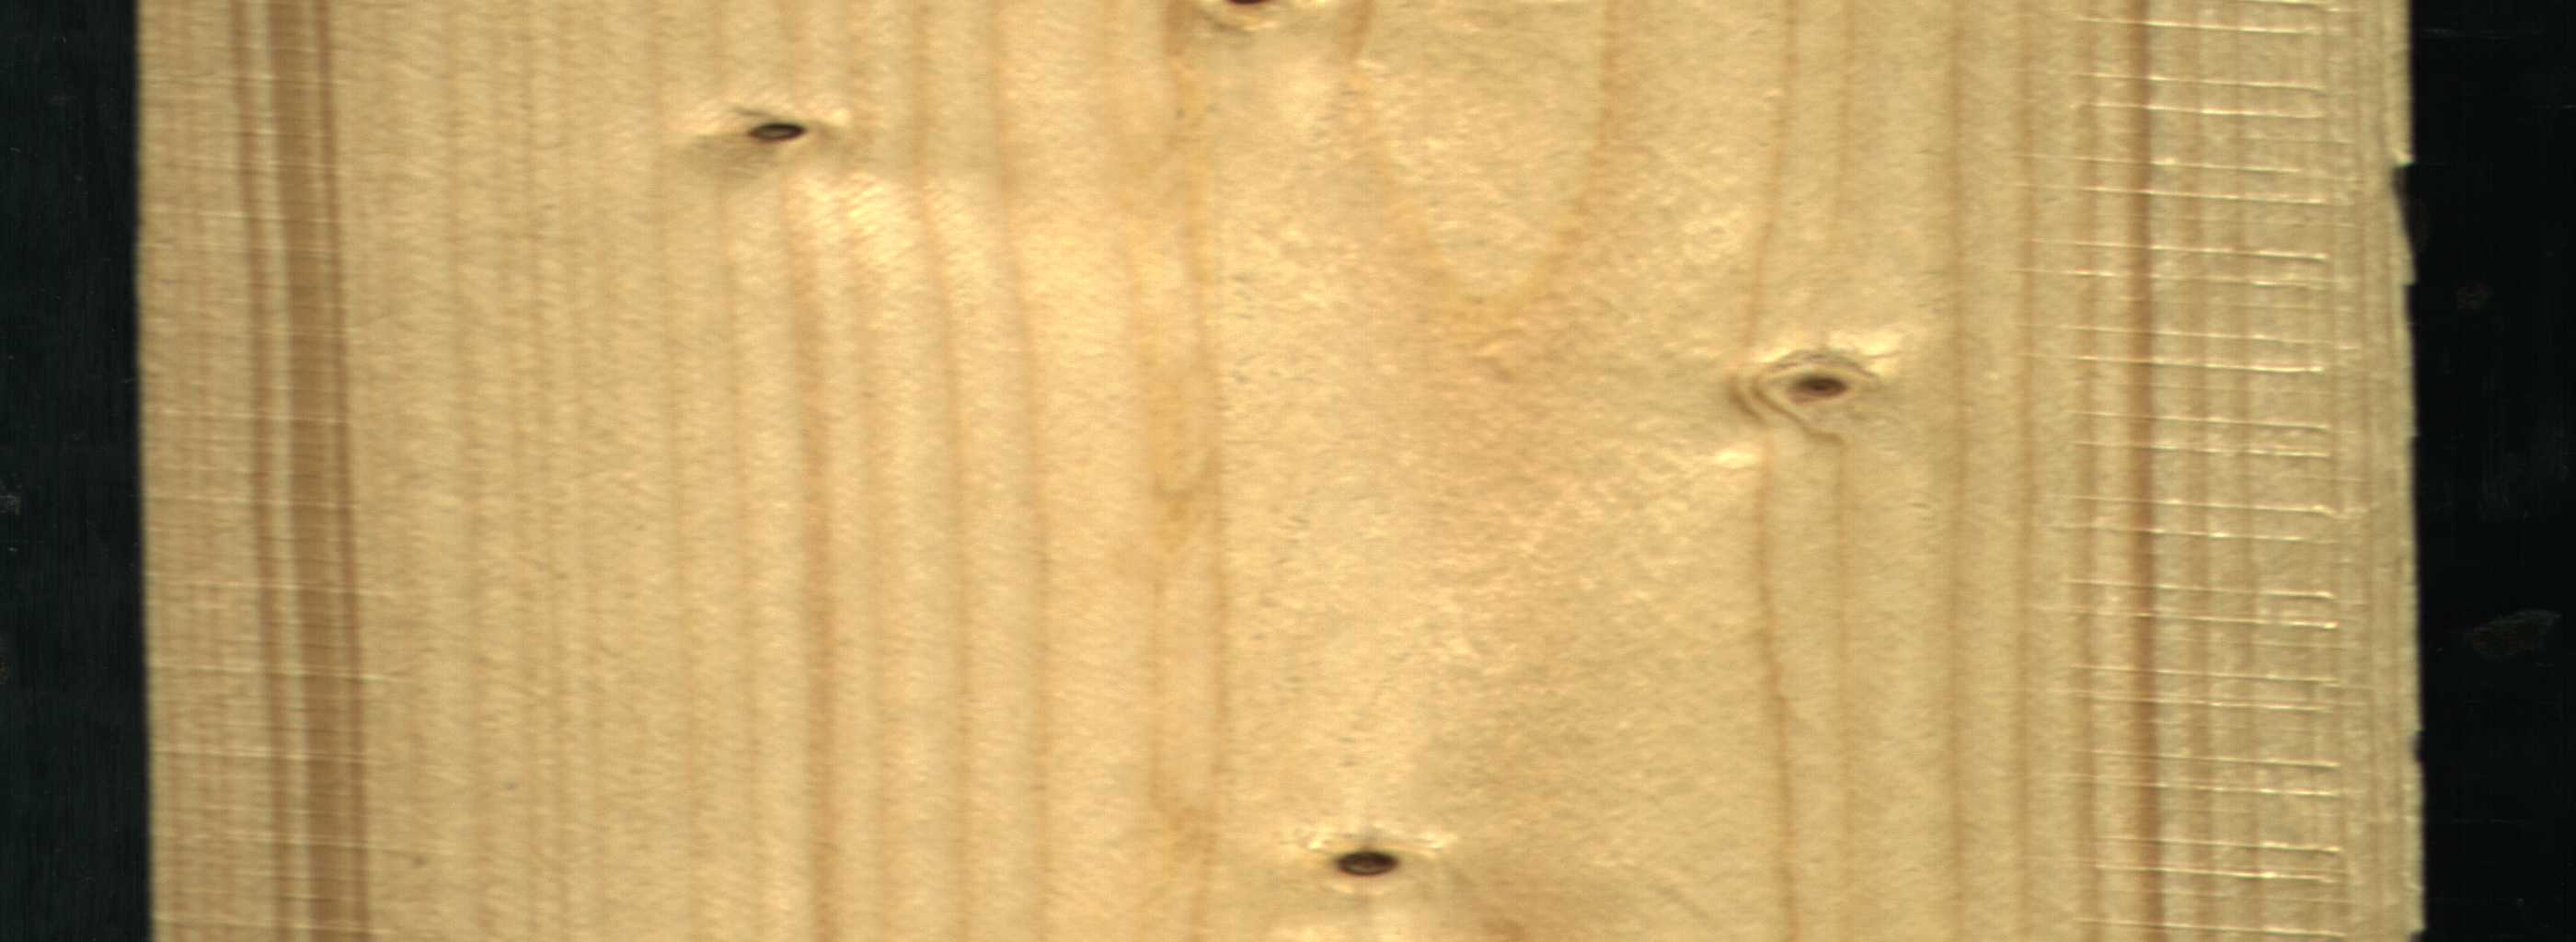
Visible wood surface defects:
Quartzity
Dead_Knot
Dead_Knot
Dead_Knot
Live_Knot